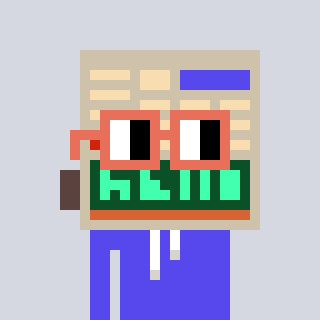
a pixel art character with square orange glasses, a calculator-shaped head and a computerblue-colored body on a cool background